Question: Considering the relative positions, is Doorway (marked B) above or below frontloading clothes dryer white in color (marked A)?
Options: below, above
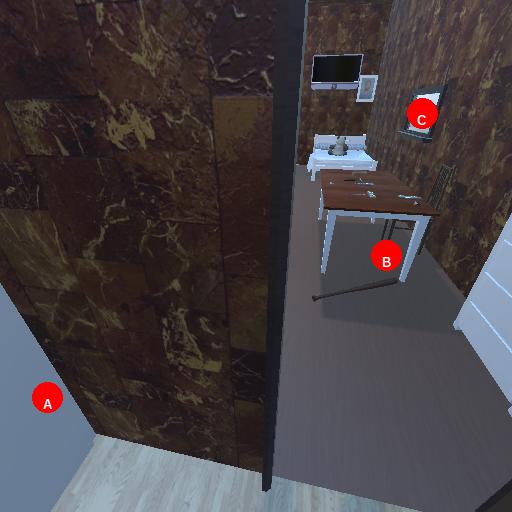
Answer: below